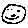
Label: smiley face